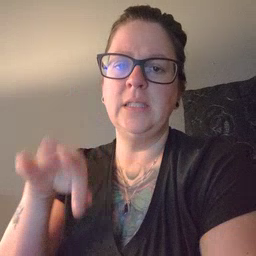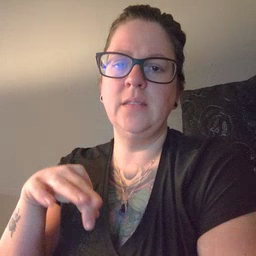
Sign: feet